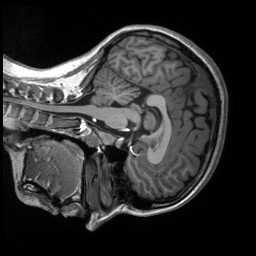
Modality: T1w
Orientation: sagittal
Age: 22
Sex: female
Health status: healthy
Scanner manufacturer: siemens
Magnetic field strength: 3 T
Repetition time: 2.53 s
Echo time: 0.00219 s